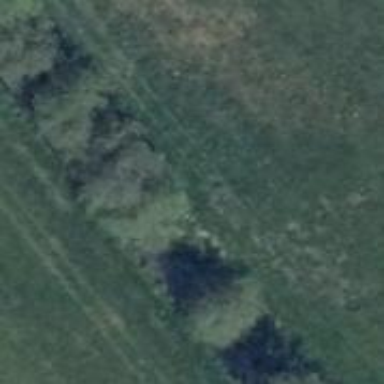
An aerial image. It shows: Row of trees in natural setting.